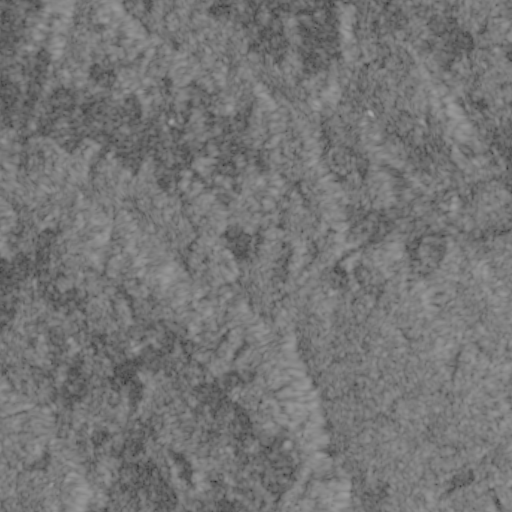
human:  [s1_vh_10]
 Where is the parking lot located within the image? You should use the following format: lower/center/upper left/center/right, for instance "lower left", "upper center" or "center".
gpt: The parking lot is located in the center right of the image.
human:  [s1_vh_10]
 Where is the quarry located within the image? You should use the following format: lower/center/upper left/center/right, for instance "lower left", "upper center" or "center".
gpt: The quarry is located in the lower left of the image.
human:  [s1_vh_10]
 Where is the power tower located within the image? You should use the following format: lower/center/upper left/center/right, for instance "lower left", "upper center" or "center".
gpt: There is no power tower in the image.

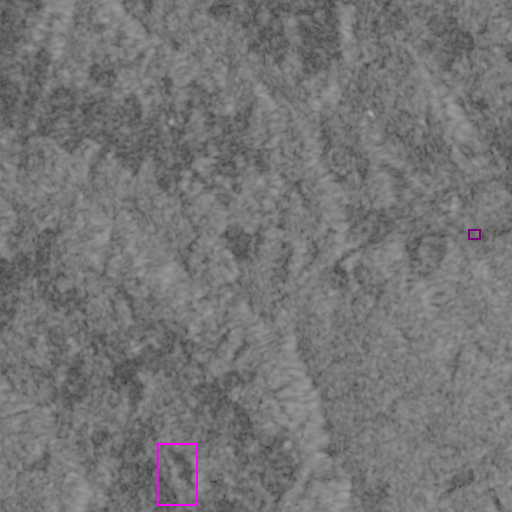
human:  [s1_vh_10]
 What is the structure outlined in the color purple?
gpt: The structure outlined in purple is a park.
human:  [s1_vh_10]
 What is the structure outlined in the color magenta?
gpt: The structure outlined in magenta is a quarry.
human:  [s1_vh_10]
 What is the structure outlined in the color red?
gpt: There is no red outline.